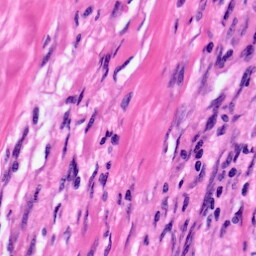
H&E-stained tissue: Pancreatic